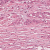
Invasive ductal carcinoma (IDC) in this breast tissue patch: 1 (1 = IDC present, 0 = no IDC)